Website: bh-photo
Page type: orders-overview
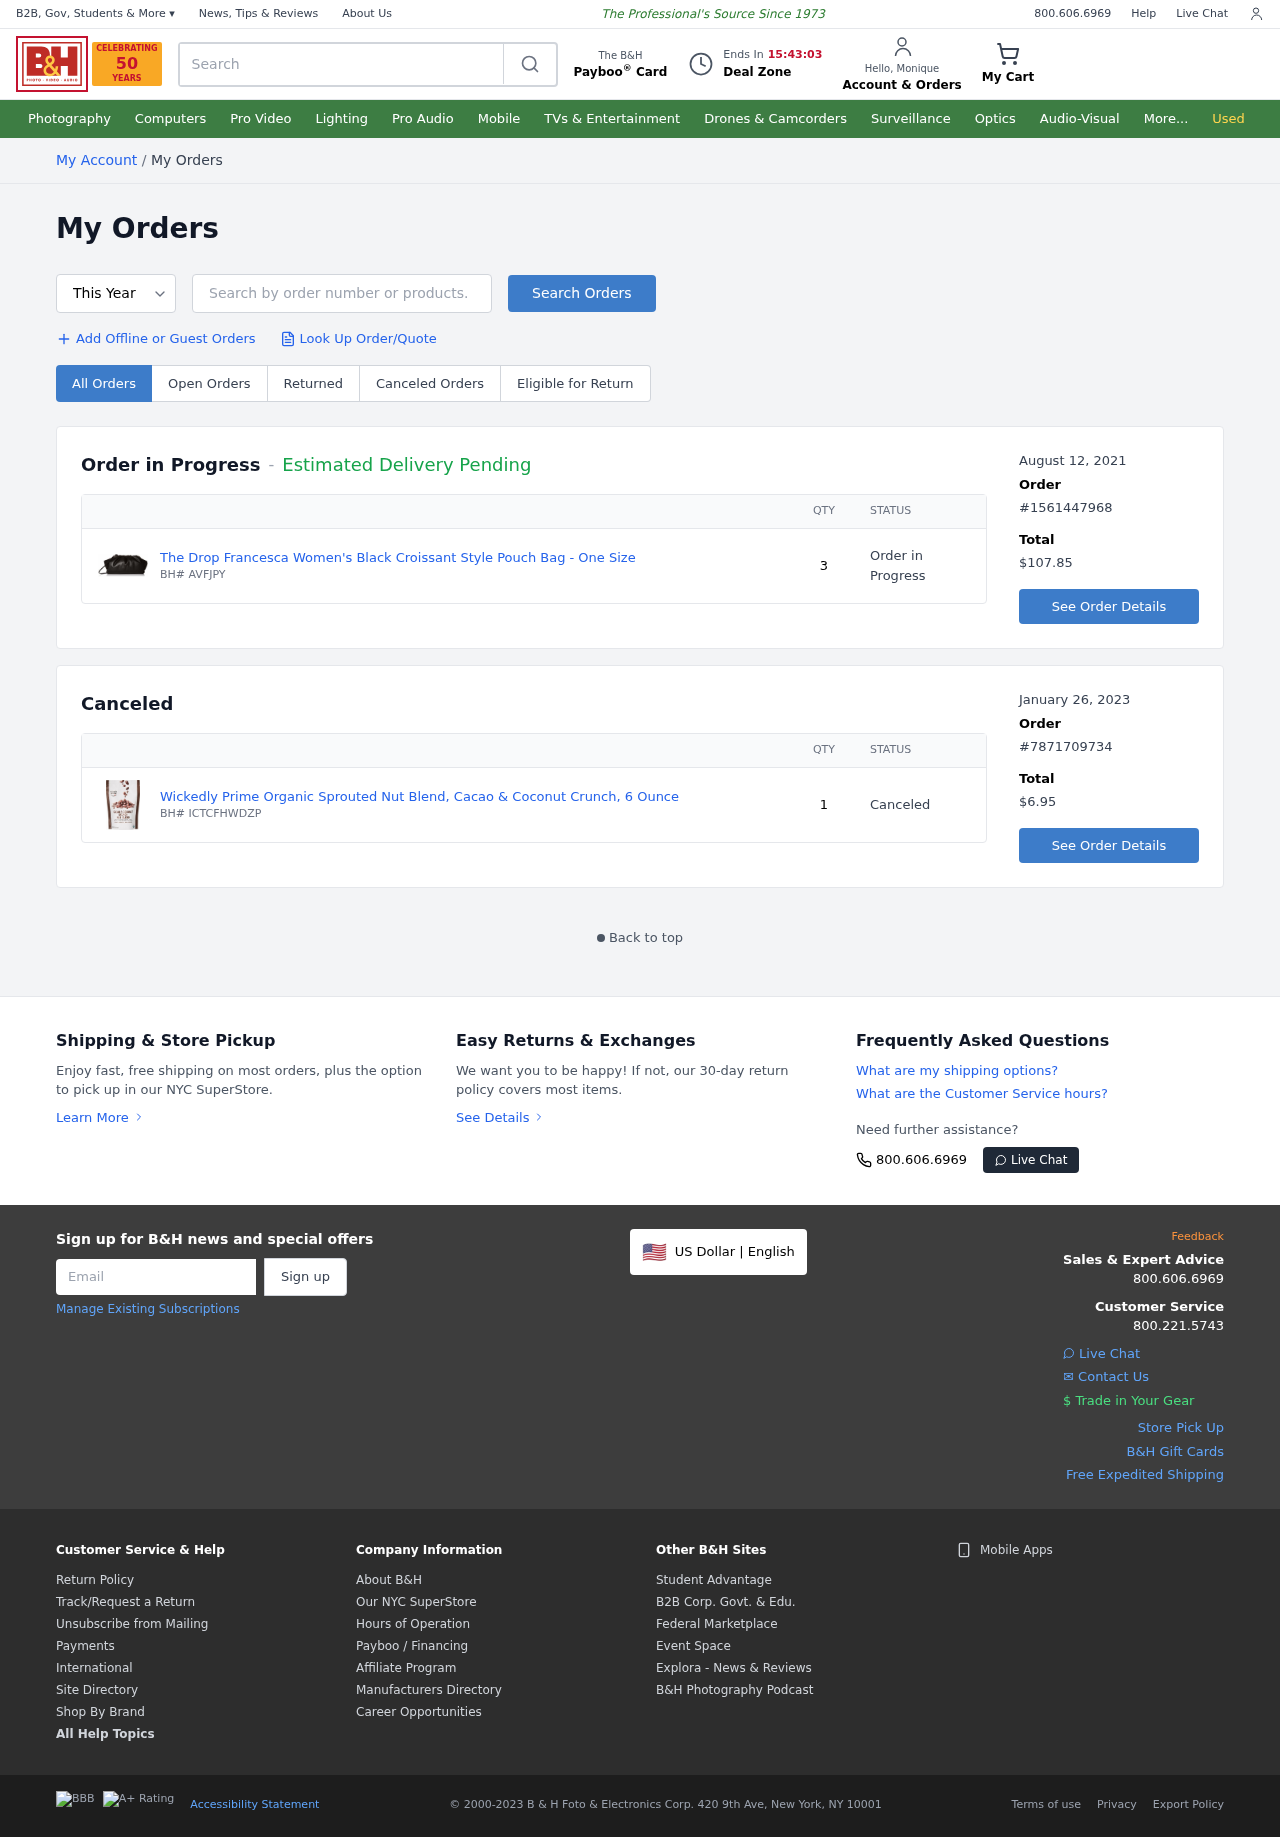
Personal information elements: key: PII_FIRSTNAME
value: Monique
Product elements: key: PRODUCT1_NAME
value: The Drop Francesca Women's Black Croissant Style Pouch Bag - One Size
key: PRODUCT1_QUANTITY
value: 3
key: PRODUCT2_NAME
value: Wickedly Prime Organic Sprouted Nut Blend, Cacao & Coconut Crunch, 6 Ounce
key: PRODUCT2_QUANTITY
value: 1
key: PRODUCT1_SKU
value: BH# AVFJPY
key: PRODUCT2_SKU
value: BH# ICTCFHWDZP
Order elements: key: ORDER_DATE
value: August 12, 2021
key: ORDER_ID
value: #1561447968
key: ORDER_TOTAL
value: $107.85
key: ORDER_DATE2
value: January 26, 2023
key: ORDER_ID2
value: #7871709734
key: ORDER_TOTAL2
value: $6.95
Search elements: key: HEADER_SEARCH
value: Search
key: SEARCH_ORDERS
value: Search by order number or products.